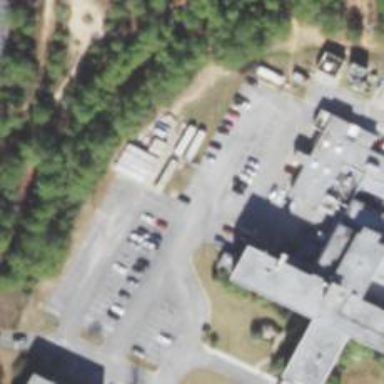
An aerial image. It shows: Hospital.